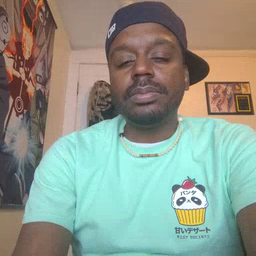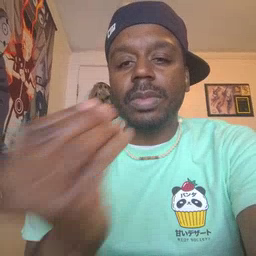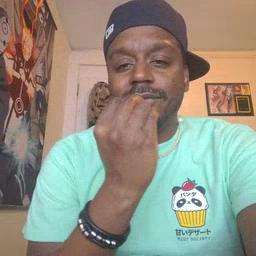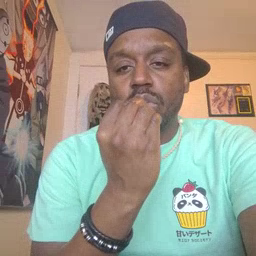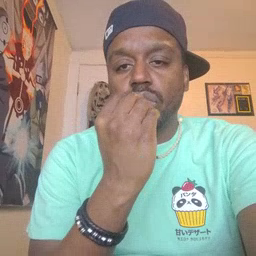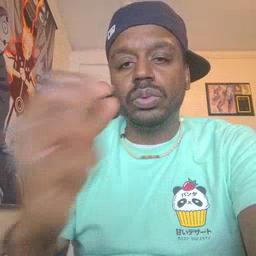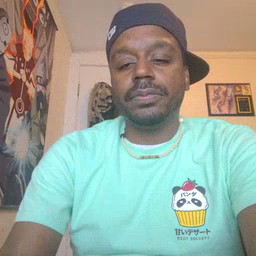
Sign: food